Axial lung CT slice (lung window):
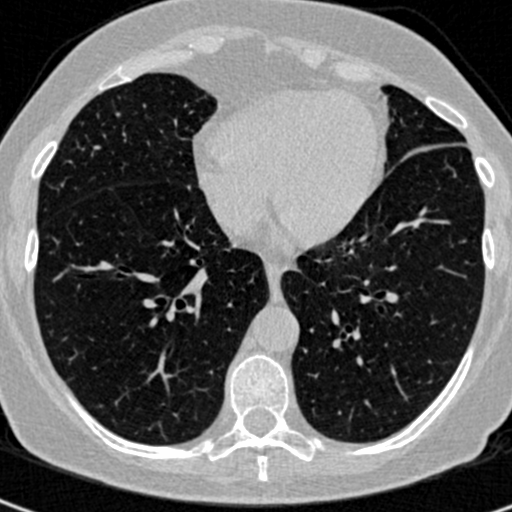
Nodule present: no